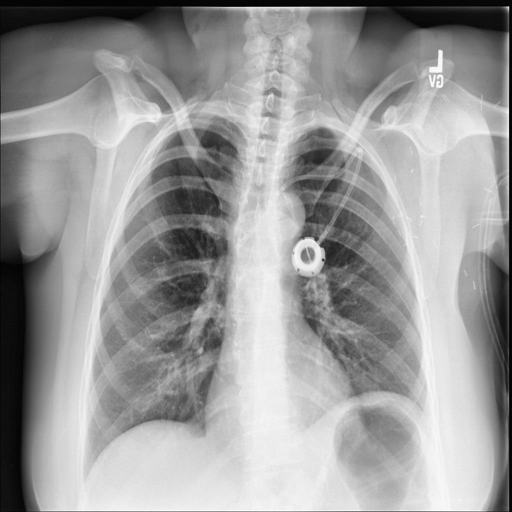
Finding: NORMAL